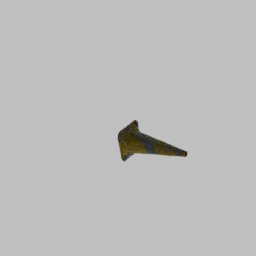
Label: tools